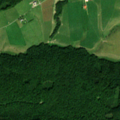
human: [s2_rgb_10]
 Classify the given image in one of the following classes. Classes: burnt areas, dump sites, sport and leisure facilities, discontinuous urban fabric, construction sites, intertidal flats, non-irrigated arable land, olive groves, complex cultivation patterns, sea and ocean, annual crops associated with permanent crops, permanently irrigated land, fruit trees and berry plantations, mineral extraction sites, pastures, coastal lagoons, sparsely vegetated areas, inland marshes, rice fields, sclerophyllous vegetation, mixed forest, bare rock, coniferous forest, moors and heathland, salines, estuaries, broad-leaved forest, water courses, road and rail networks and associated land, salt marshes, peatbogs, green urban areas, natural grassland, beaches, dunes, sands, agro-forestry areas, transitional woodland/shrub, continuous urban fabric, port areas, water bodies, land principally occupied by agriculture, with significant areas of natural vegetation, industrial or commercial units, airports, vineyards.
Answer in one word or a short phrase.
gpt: complex cultivation patterns, broad-leaved forest